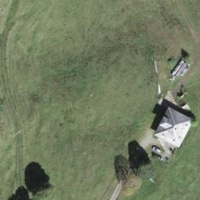
EUNIS habitat code: 26
Species observed at this site:
Succisa pratensis